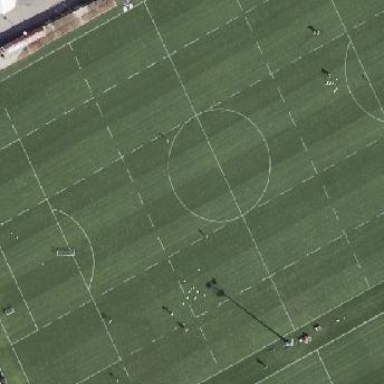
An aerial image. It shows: Grass pitch designated for soccer.